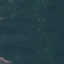
Land use / land cover class: Forest